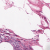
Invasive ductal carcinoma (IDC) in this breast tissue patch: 0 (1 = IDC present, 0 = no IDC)